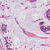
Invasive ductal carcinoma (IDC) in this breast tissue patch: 1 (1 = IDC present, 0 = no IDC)